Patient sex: F
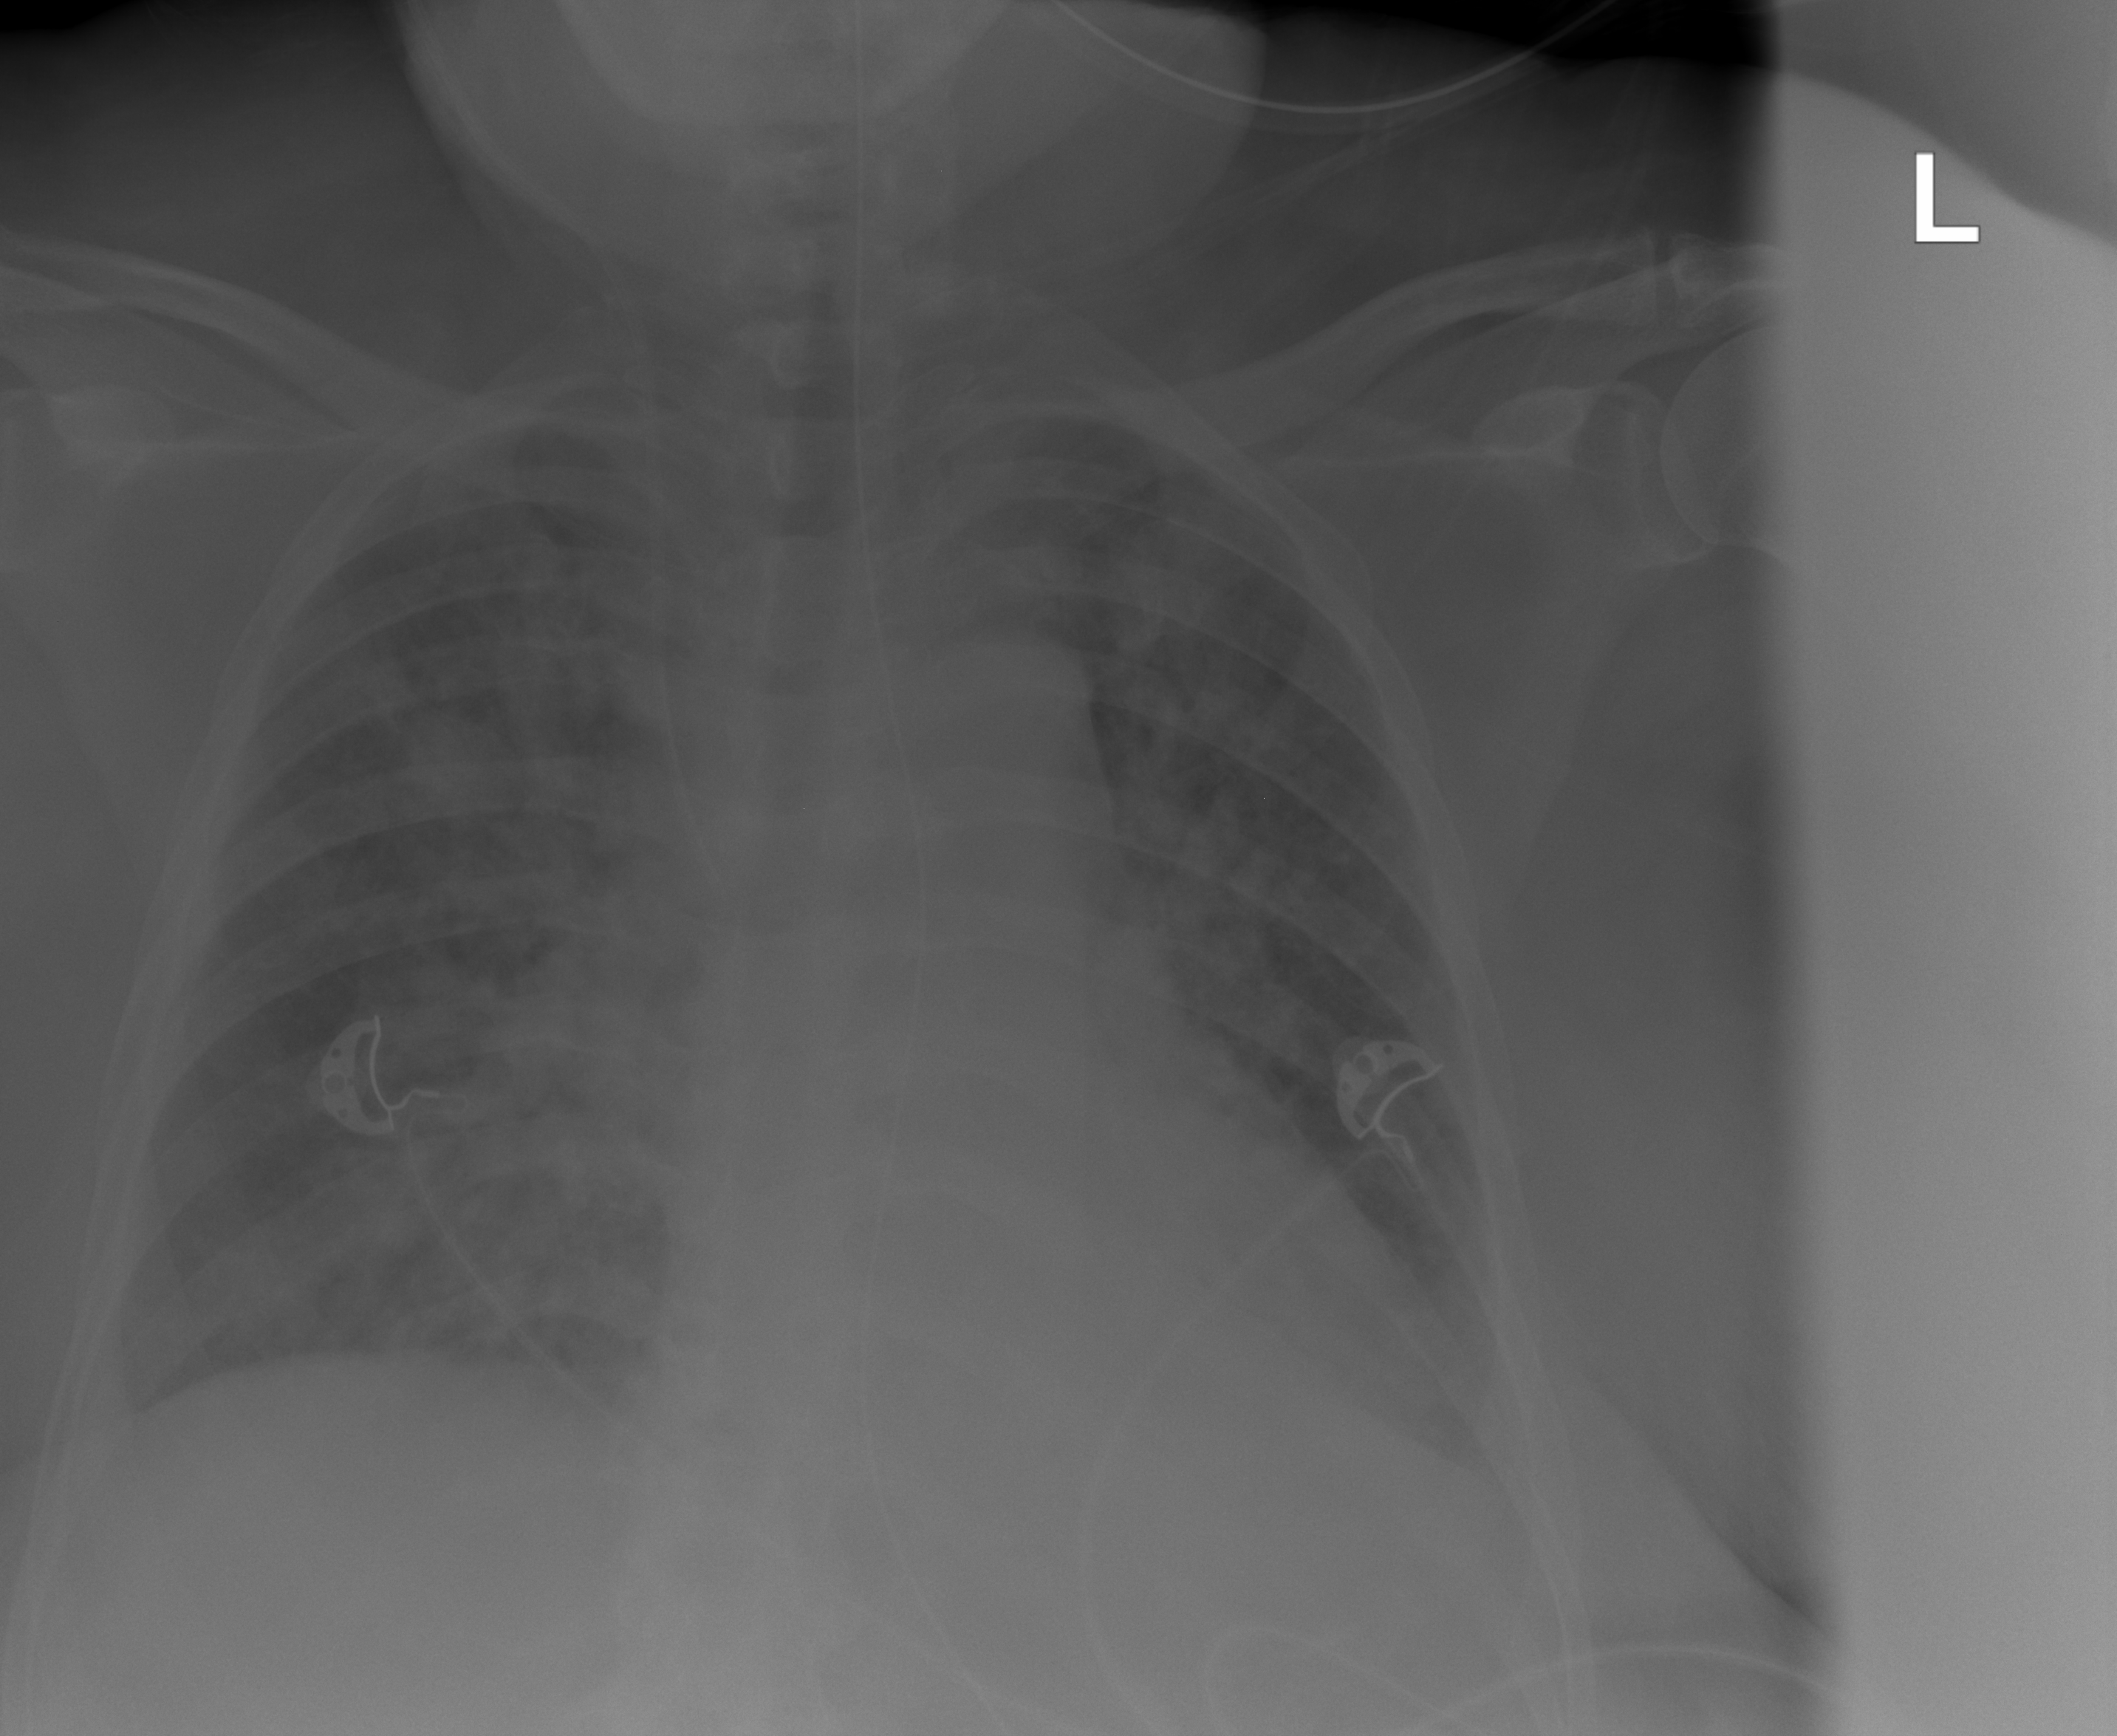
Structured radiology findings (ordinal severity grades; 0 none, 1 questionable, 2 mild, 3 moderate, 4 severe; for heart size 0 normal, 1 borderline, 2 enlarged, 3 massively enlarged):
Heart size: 1
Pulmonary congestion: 0
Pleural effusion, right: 0
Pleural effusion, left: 0
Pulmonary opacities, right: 3
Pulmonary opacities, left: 2
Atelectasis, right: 0
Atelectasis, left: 0